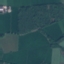
Label: Pasture